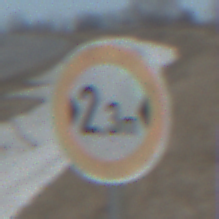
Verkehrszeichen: TatsaechlicheBreite2Komma3
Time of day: SunriseSunset
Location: Outdoor (RoadRail)
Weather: PartlyCloudy
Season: NotSpecified
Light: Natural